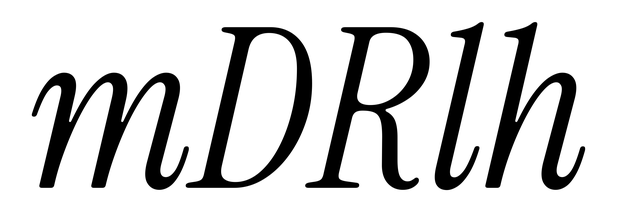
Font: InstrumentSerif-Italic